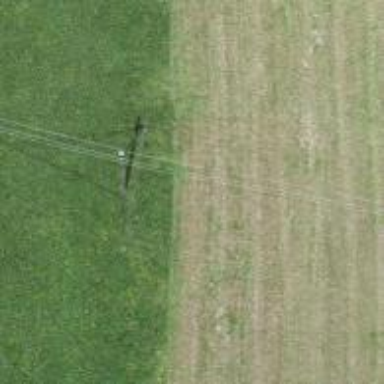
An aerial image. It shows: Minor power line.